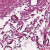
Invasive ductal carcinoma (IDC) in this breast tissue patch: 0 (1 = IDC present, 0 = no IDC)